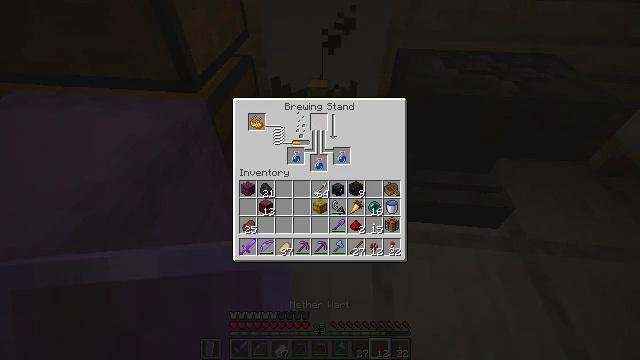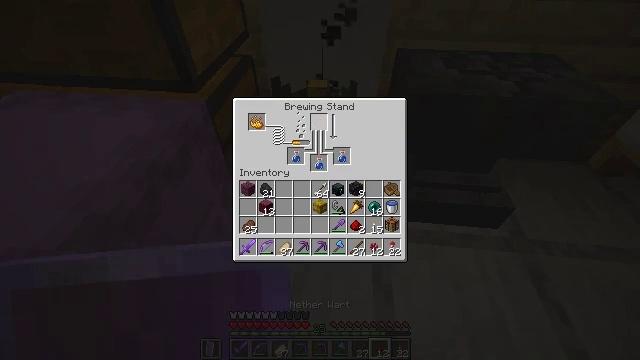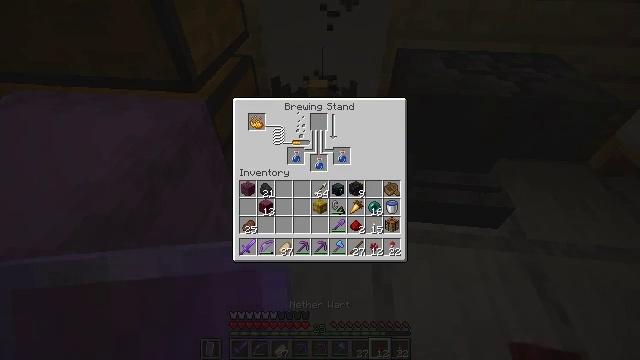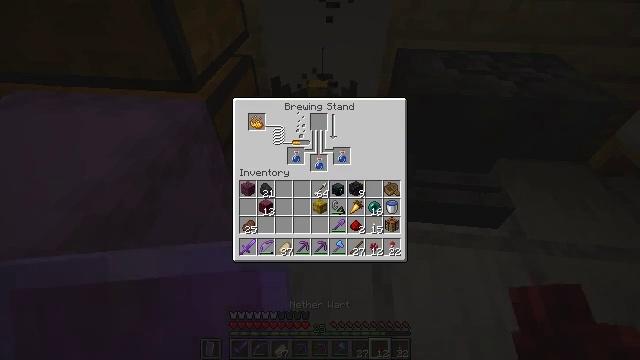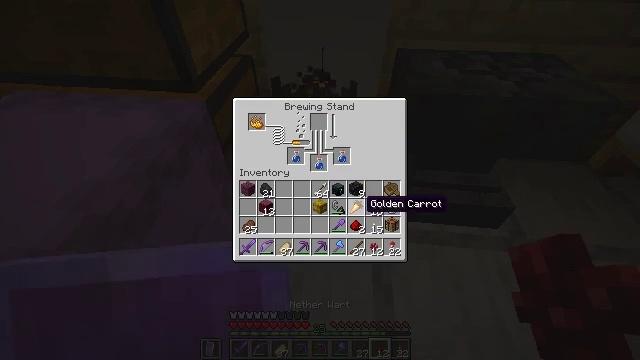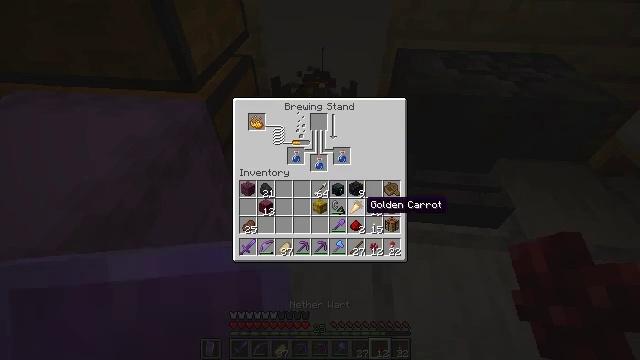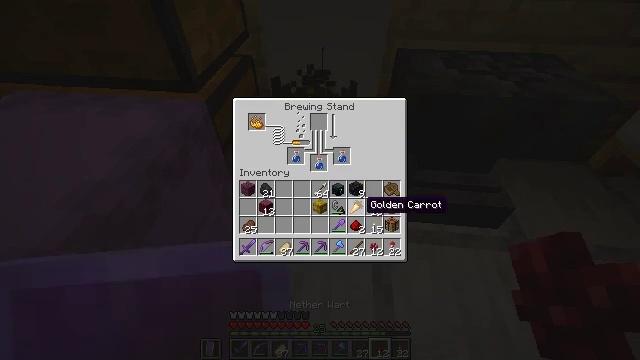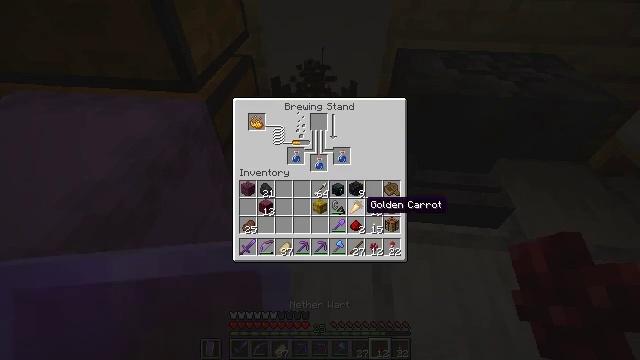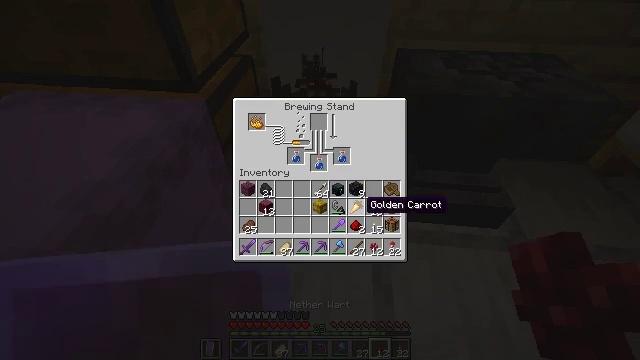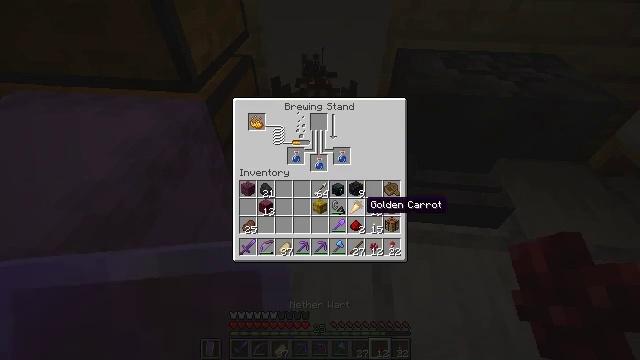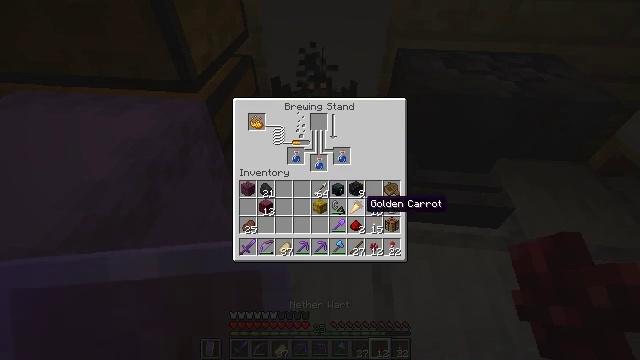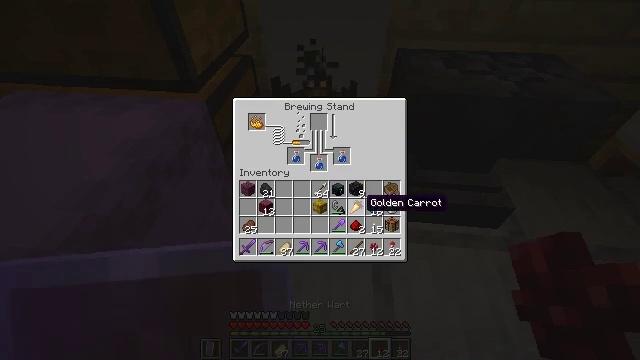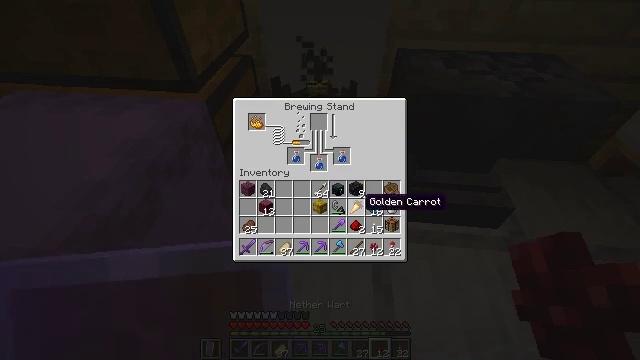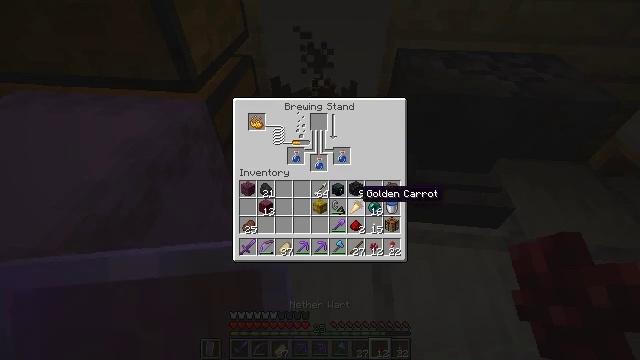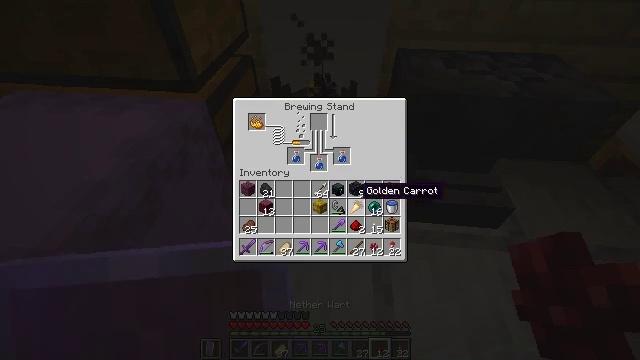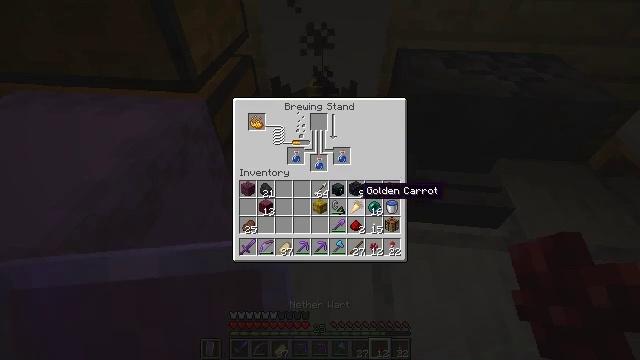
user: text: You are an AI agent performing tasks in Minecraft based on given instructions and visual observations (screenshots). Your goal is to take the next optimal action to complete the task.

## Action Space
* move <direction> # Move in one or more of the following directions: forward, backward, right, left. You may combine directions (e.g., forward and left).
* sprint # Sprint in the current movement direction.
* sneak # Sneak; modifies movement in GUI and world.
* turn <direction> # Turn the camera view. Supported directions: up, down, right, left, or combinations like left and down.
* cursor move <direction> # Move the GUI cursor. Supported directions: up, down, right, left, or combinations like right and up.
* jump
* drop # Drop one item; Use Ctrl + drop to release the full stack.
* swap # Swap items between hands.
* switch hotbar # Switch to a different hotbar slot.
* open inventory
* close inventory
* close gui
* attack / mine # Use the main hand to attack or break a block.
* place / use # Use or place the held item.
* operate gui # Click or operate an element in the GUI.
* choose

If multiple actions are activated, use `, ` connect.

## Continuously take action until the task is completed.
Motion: motion action
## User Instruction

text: Use sugarcane to craft sugar.
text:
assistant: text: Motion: sneak
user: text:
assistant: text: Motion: sneak, turn down
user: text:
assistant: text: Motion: sneak, turn right and down
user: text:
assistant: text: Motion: sneak, turn right and down
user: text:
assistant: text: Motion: sneak
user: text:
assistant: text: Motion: sneak
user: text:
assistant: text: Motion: sneak
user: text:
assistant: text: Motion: sneak
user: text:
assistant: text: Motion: sneak
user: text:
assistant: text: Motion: sneak
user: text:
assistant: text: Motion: sneak
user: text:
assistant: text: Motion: sneak
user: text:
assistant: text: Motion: sneak, turn up
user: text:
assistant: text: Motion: sneak
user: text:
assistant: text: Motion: sneak
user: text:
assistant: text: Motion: sneak
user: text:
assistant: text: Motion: sneak, attack / mine
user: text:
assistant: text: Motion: sneak, attack / mine
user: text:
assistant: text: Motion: sneak, attack / mine
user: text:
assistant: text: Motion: sneak
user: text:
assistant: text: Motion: sneak
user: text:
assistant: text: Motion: sneak
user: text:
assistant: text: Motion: sneak
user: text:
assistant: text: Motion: sneak
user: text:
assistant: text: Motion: sneak
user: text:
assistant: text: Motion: no_op
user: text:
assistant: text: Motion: no_op
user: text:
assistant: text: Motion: no_op
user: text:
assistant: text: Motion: no_op
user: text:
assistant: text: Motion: no_op